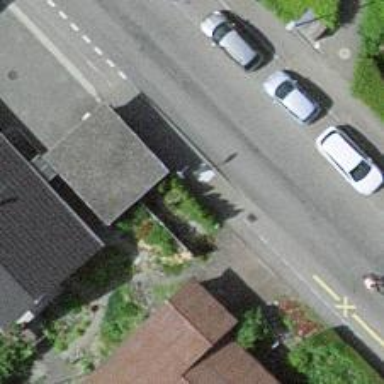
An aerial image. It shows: Bus stop with platform for public transport.